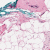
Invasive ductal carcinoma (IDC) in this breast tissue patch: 0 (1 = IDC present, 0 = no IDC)